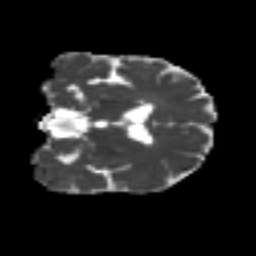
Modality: MD
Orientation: coronal
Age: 53
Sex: male
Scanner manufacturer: siemens
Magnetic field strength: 3 T
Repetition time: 4.987 s
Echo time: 0.0792 s